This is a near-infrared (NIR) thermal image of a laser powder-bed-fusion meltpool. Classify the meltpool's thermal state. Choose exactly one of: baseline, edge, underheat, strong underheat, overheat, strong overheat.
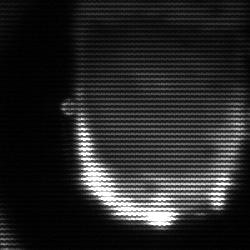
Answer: baseline